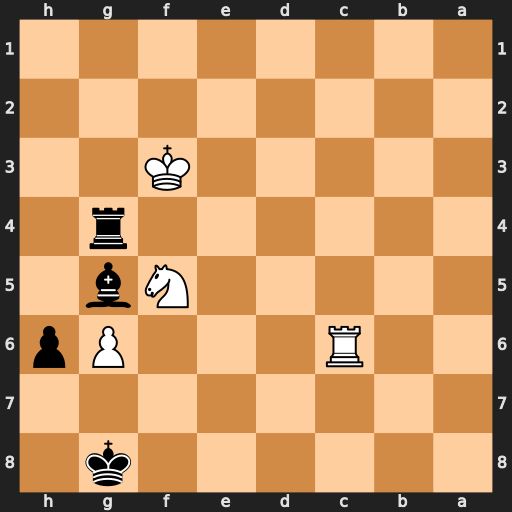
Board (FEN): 6k1/8/2R3Pp/5Nb1/6r1/5K2/8/8
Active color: b
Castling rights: -
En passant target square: -
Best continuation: Rf4+ Kg3 Rxf5